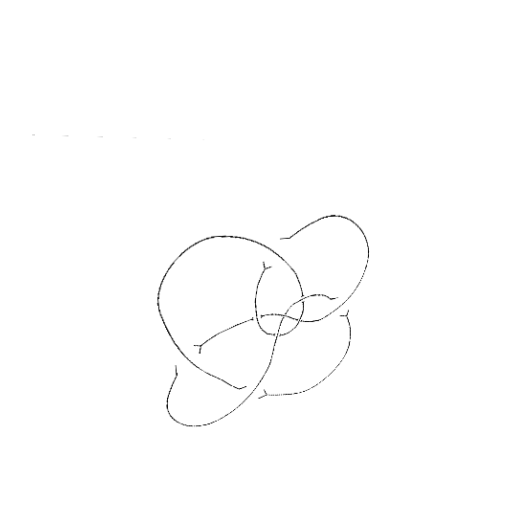
Crossing number: 9